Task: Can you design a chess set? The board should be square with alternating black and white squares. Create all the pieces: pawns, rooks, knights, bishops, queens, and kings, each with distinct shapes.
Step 4757:
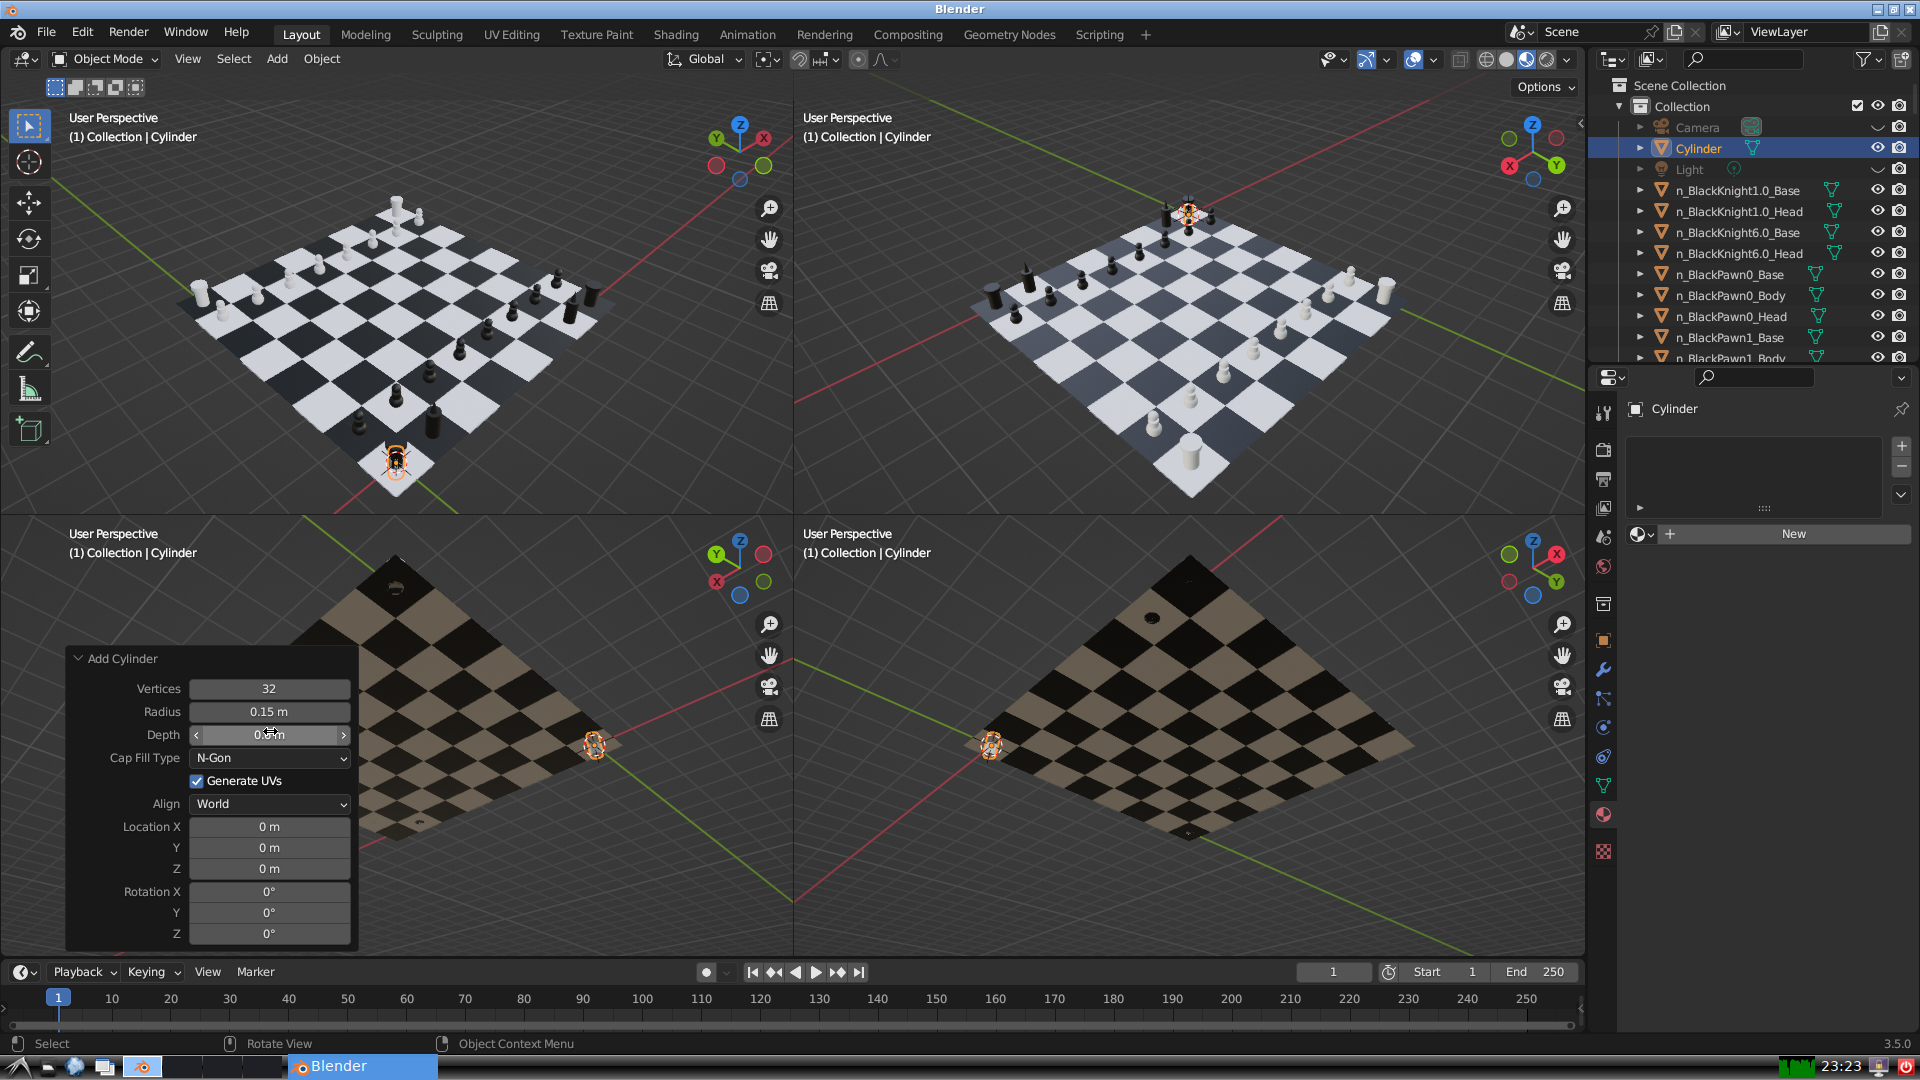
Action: click: no